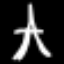
Label: The Eiffel Tower